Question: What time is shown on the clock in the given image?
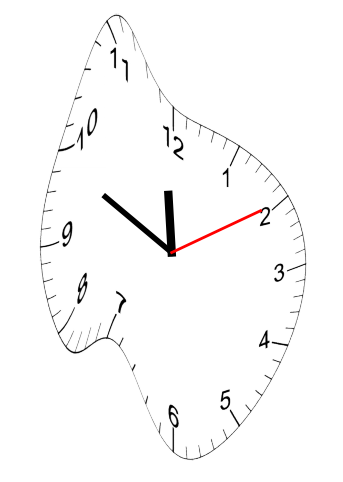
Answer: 11:49:10